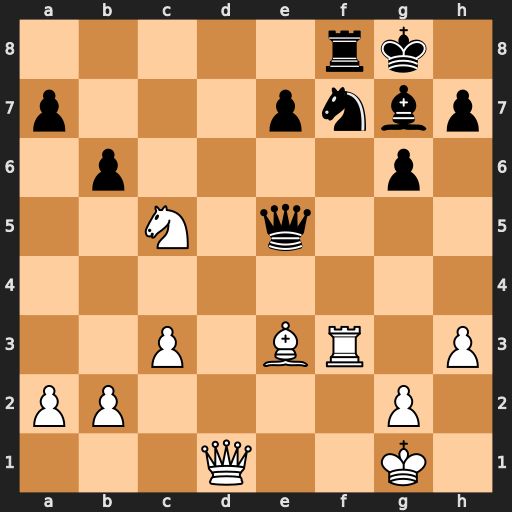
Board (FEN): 5rk1/p3pnbp/1p4p1/2N1q3/8/2P1BR1P/PP4P1/3Q2K1
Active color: w
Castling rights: -
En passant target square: -
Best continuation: Nd7 Qd6 Qxd6